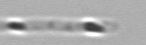
Label: Leptocylindrus